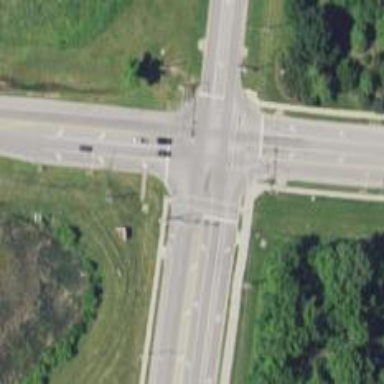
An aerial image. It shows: Marked road crossing.